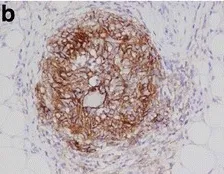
PD-L1 Staining of Pre-Tibial Soft Tissue Nodule. . 20x).
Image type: pathology (immunostaining)